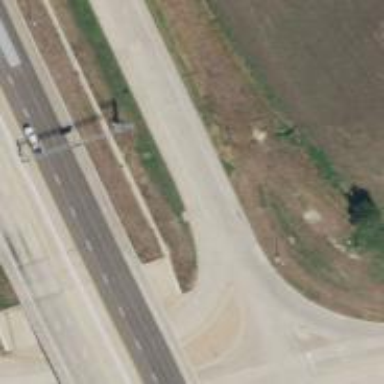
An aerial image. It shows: Tertiary road with frontage road along it.